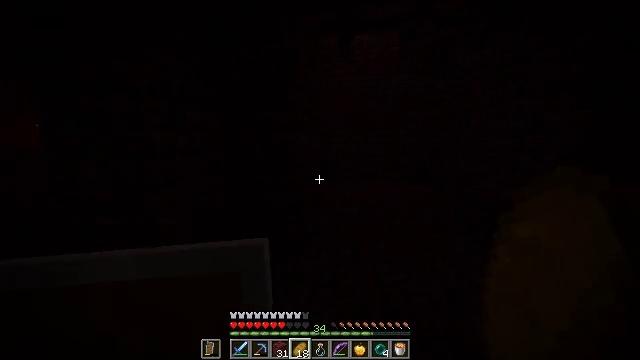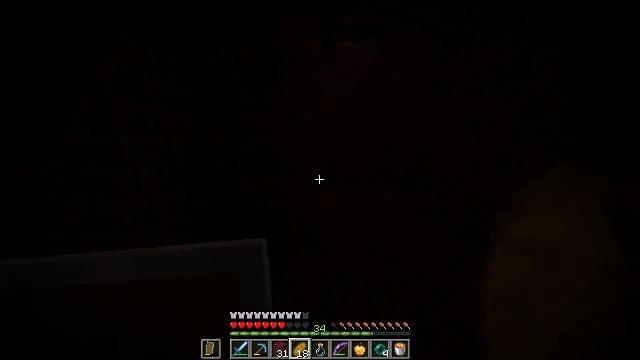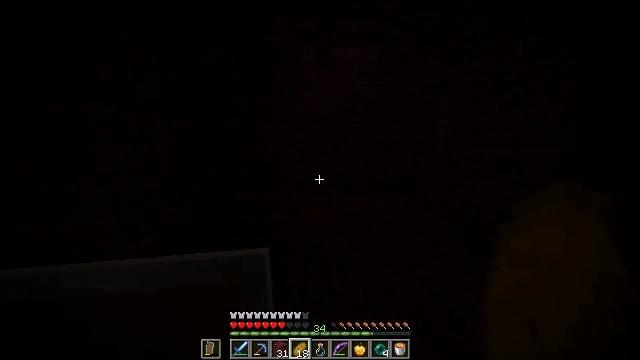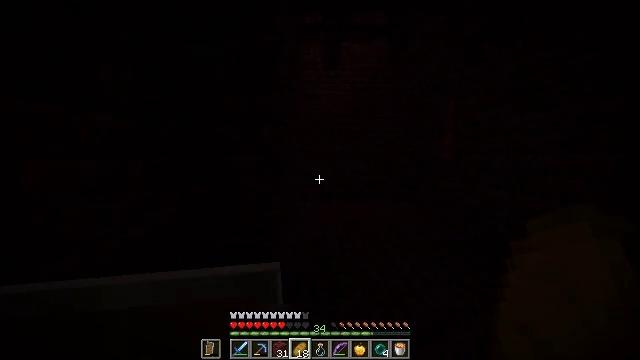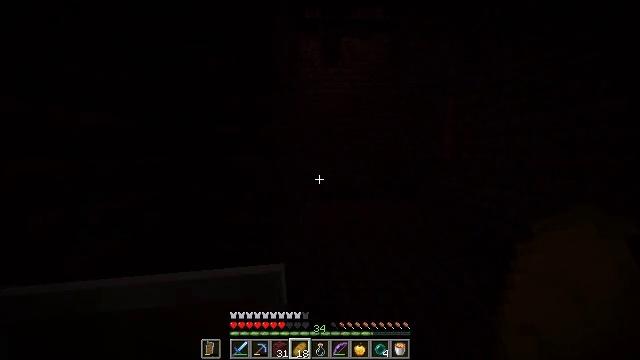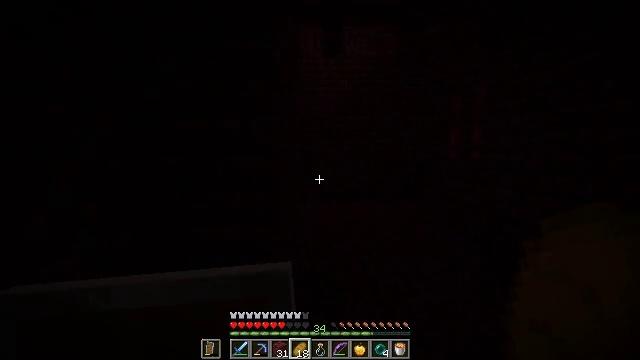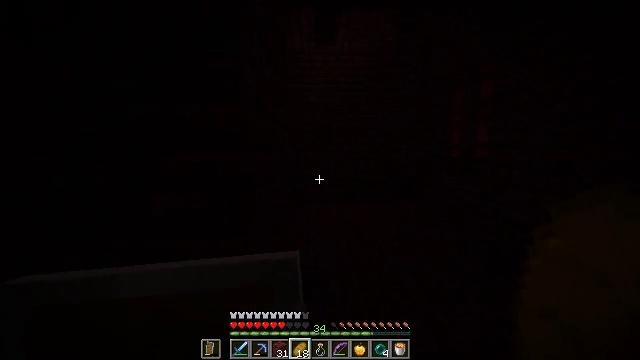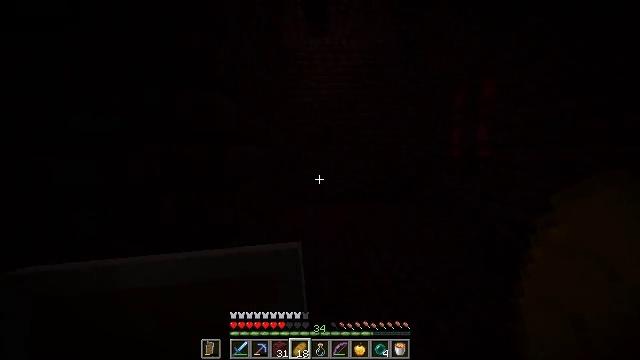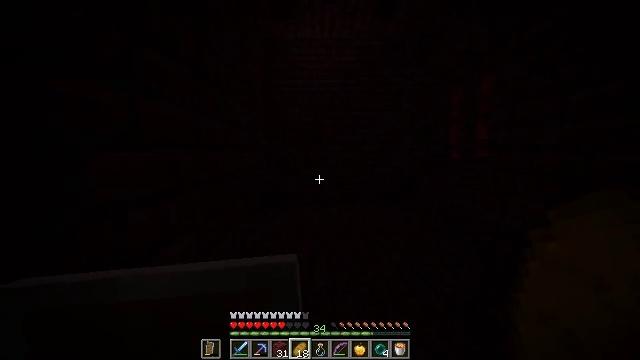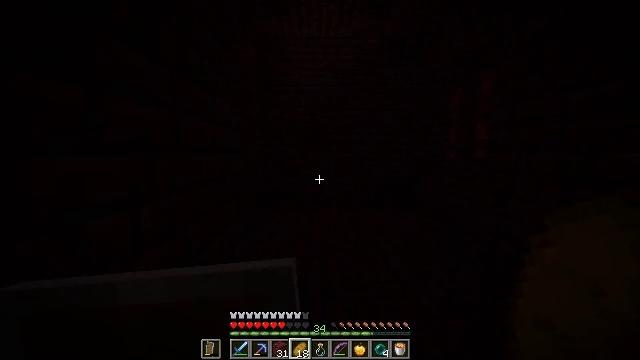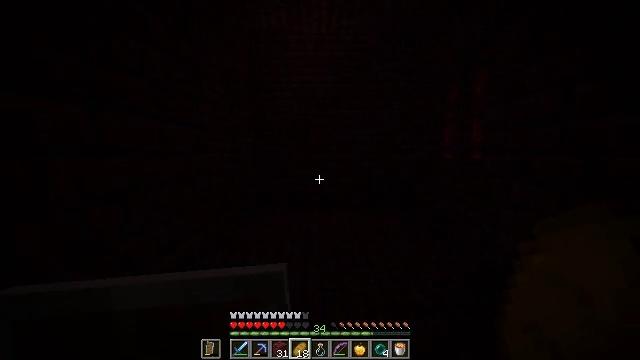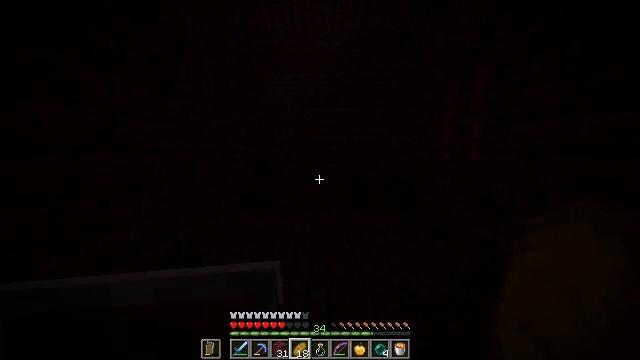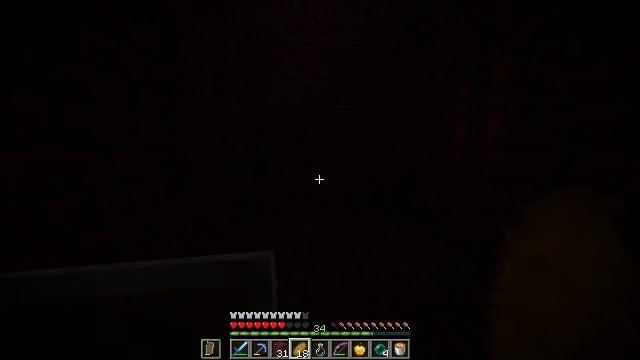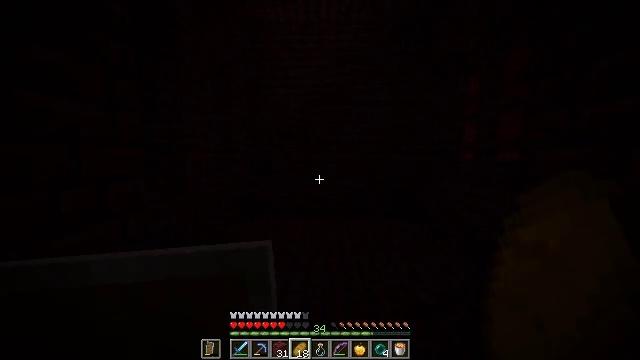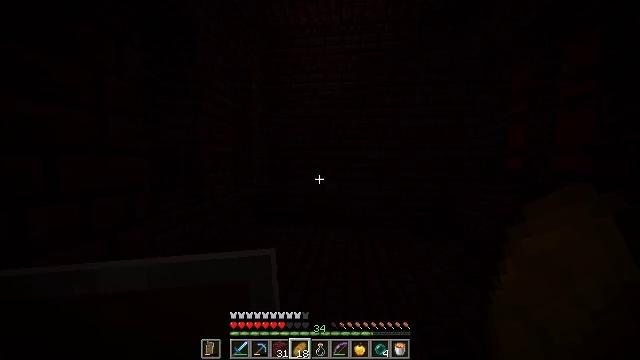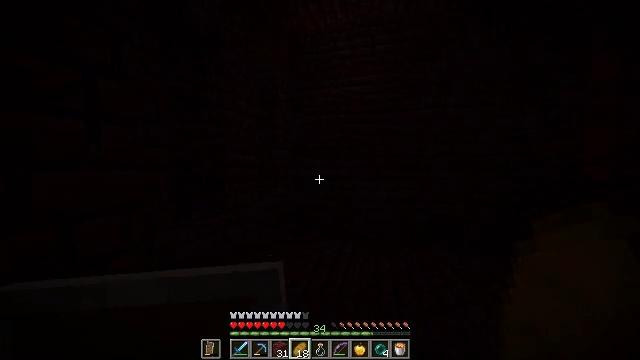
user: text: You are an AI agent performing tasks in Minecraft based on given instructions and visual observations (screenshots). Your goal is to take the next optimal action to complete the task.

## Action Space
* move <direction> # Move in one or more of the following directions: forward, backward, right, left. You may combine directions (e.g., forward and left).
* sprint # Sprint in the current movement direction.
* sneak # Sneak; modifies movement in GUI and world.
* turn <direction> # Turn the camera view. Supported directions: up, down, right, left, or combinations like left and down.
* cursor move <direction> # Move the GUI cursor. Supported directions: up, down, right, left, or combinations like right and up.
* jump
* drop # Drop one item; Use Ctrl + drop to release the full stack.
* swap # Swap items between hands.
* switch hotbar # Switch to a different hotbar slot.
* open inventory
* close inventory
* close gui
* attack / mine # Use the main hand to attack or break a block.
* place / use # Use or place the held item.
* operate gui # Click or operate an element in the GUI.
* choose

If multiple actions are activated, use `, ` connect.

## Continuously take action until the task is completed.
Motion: motion action
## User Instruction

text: Mine the glowstone in the Nether.
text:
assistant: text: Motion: move forward, sprint, turn right and up
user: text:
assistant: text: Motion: move forward, sprint, turn right and up
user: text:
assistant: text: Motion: move forward, sprint, turn up
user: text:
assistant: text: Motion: move forward, sprint
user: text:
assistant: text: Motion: move forward and move right, sprint
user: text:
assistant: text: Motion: move forward and move right, sprint
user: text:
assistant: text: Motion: move forward and move right, sprint
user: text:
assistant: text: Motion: move forward and move right, sprint
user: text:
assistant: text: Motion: move forward and move right, sprint
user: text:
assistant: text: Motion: move forward and move right, sprint
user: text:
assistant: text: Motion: move forward, sprint
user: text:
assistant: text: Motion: move forward, sprint, turn left
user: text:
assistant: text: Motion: move forward, sprint, turn left
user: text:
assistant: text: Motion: move forward, sprint, turn left and up
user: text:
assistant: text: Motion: move forward, sprint, turn left and up
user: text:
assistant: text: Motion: move forward, sprint, turn left
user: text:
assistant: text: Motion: move forward, sprint, turn left
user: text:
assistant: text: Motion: move forward, sprint, turn left
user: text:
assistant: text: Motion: move forward, sprint, turn left
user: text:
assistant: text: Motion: move forward, sprint
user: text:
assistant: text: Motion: move forward, sprint
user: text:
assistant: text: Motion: move forward, sprint
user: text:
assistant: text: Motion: move forward, sprint
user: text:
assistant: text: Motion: move forward, sprint
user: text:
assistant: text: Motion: move forward, sprint
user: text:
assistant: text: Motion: move forward, sprint
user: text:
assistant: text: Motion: move forward, sprint
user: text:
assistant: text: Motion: move forward, sprint
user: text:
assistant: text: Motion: move forward, sprint
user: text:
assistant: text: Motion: move forward, sprint